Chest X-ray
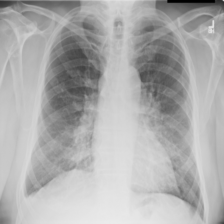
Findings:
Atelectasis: negative
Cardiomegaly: negative
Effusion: positive
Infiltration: negative
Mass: negative
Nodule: negative
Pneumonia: negative
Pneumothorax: negative
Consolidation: negative
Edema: negative
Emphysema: negative
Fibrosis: negative
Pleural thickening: negative
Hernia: negative